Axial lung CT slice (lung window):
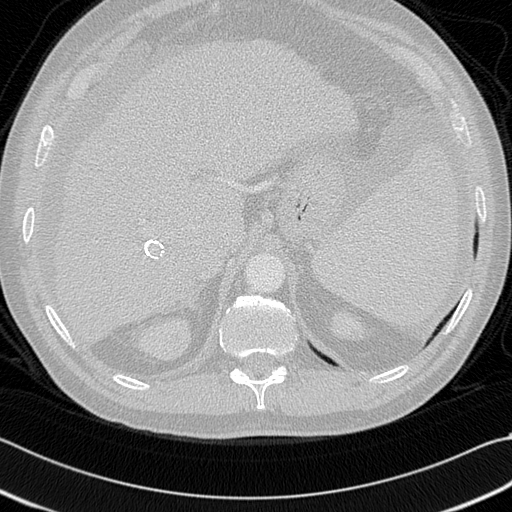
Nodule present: no